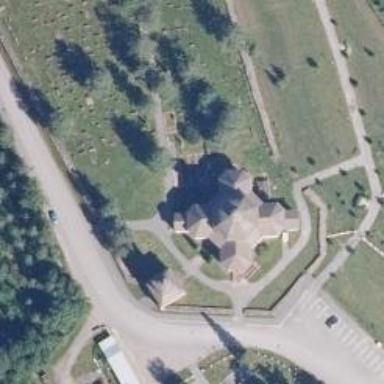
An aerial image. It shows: Historical site featuring war memorial.